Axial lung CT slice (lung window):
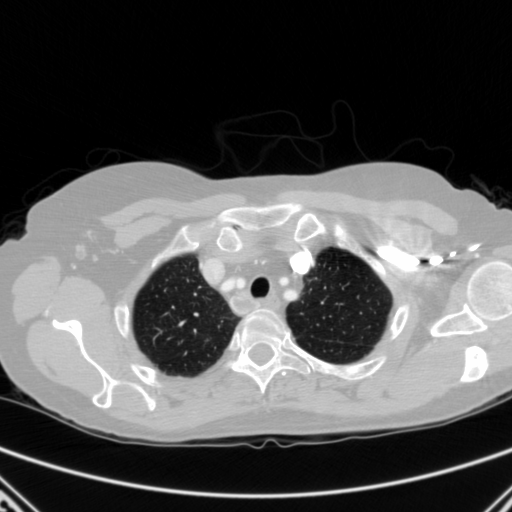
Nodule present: no